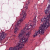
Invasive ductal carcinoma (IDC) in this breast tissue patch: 0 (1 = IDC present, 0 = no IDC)